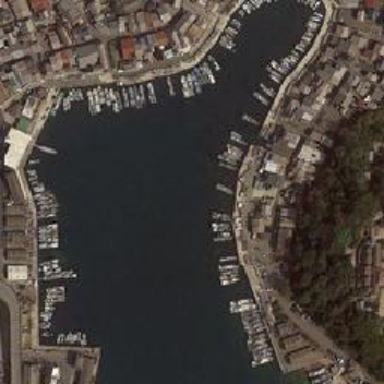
This is the lake in the forest .